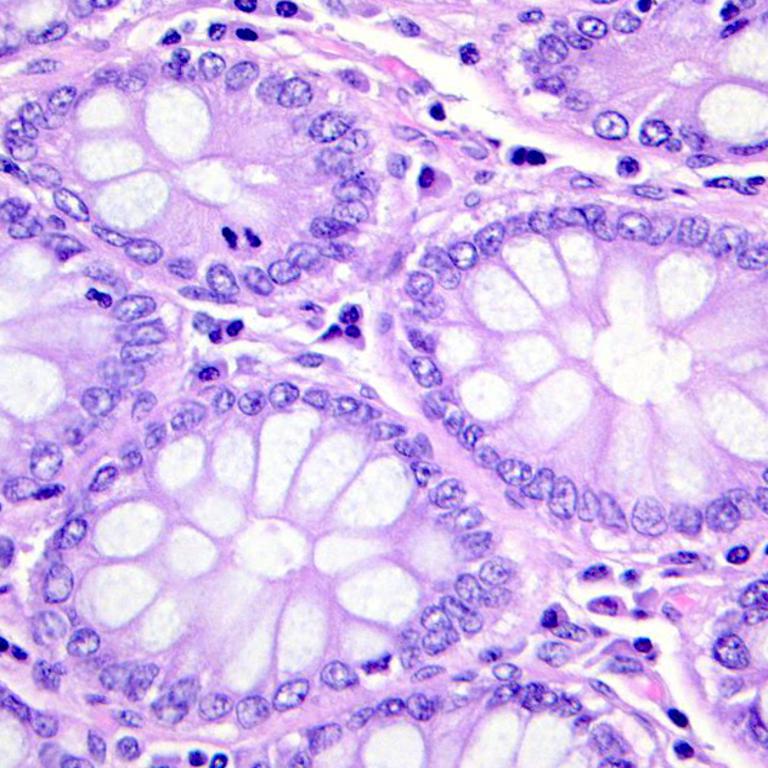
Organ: colon
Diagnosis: benign